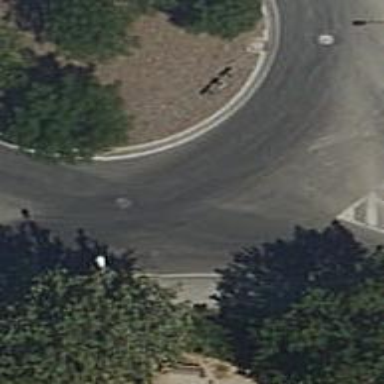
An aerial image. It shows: Secondary road around roundabout.